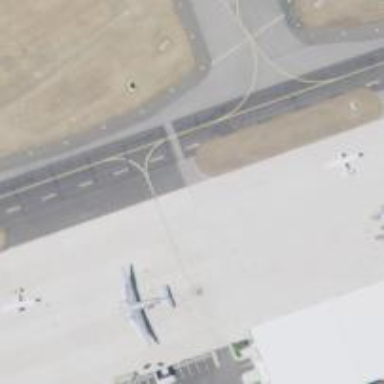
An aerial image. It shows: Image of taxiway at airport.